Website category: university
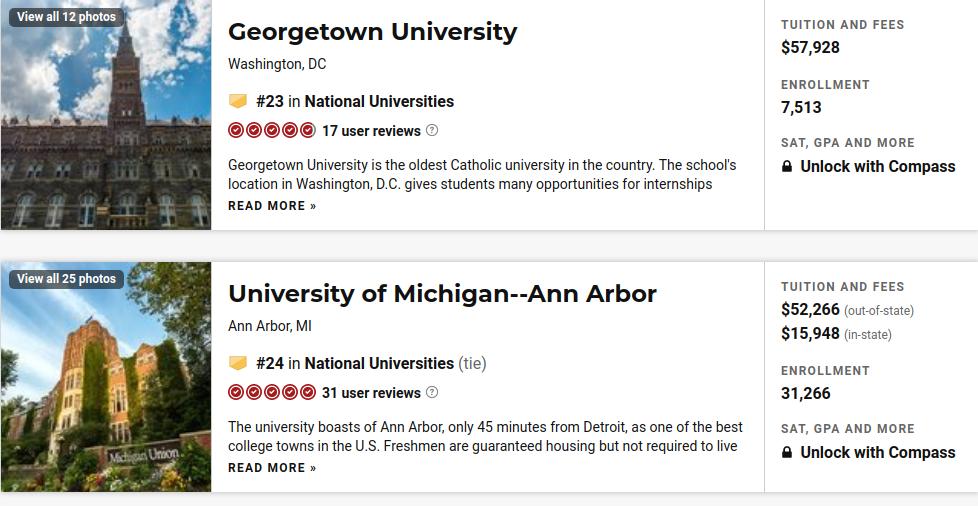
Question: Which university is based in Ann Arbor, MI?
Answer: University of Michigan--Ann Arbor

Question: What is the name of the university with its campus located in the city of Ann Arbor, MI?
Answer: University of Michigan--Ann Arbor

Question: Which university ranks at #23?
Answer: Georgetown University

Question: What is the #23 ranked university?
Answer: Georgetown University

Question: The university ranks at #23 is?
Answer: Georgetown University

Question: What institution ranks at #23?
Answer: Georgetown University

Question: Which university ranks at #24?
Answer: University of Michigan--Ann Arbor

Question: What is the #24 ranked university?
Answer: University of Michigan--Ann Arbor

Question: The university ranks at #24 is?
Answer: University of Michigan--Ann Arbor

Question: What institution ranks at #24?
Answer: University of Michigan--Ann Arbor